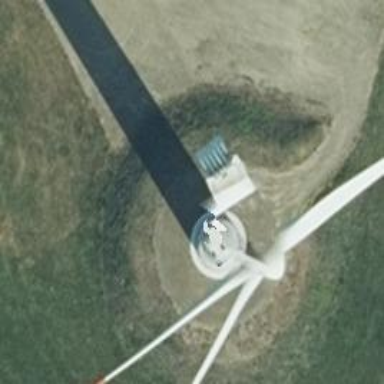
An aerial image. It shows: Wind turbine generating power.